Question: I have a Button Add. which will add images from Gallery and Camera.

I want to show this UIVIew from ryt corner and it will expand from 1 to 2 to 3 and to final stat 4. like a baloon . and it will hide as same, from 4 to 3 to 2 to 1.
I have used this animation but this is not what i want ( balloon popover)
'''
/*[UIView beginAnimations:@"" context:NULL];
//The new frame size
[AddImagesToCanvasView setFrame: CGRectMake(224,185,175,132)];
//The animation duration
[UIView setAnimationDuration:2.0];
[UIView setAnimationDelay: UIViewAnimationCurveEaseIn];
[UIView commitAnimations];*/
'''
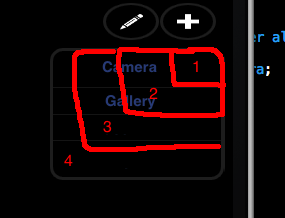
Answer: just change the frames and radious which you want.. also add image in background if you want to display like a ballon with ballon image see code..
'''
UIView *popUpView = [[UIView alloc] initWithFrame:view1.frame]; ///add the frame with requirement e.g view1,view2
popUpView.alpha = 0.0;
popUpView.layer.cornerRadius = 5;
popUpView.layer.borderWidth = 1.5f;
popUpView.layer.masksToBounds = YES;
[self.view addSubview:popUpView];
[UIView beginAnimations:nil context:NULL];
[UIView setAnimationDuration:0.4];
[popUpView setAlpha:1.0];
[UIView commitAnimations];
[UIView setAnimationDuration:0.0];
'''
also see the custom popover view from bellow link..
1. PopupView
2. alpopoverview i hope this help you...